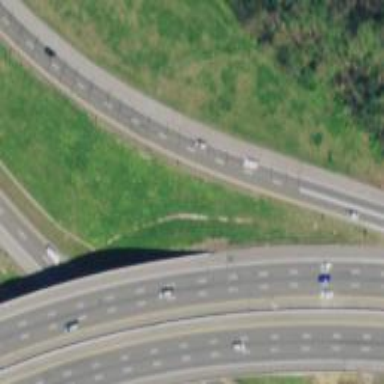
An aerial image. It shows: View of motorway.